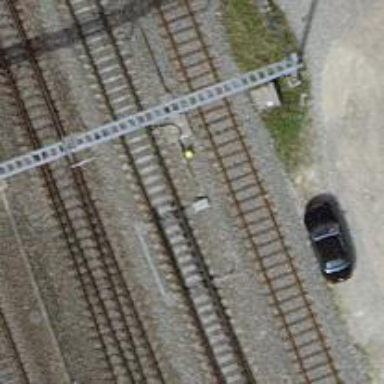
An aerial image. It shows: Railway track with contact line for electrification.